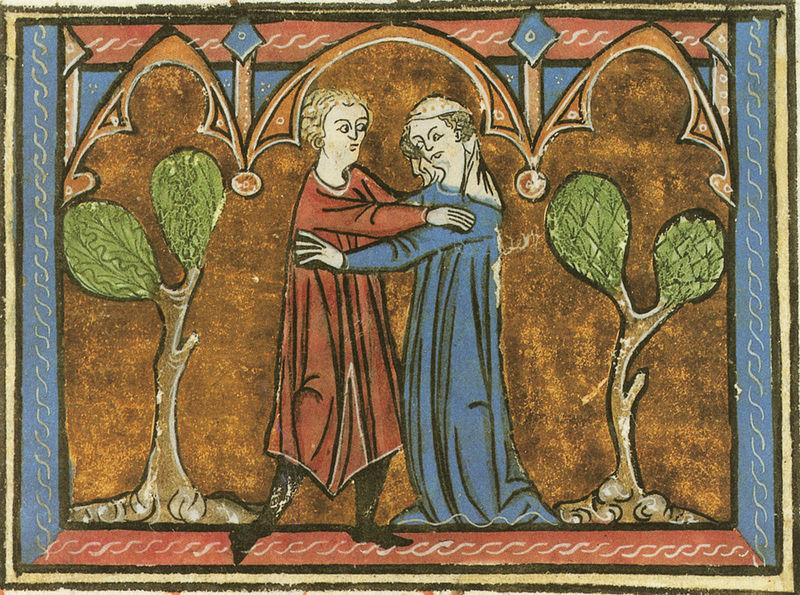
Titel: Rosenroman
Schlagwörter: mann, bäume, braun, frau, rahmen, paar, liebe, umarmen